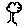
Label: tree